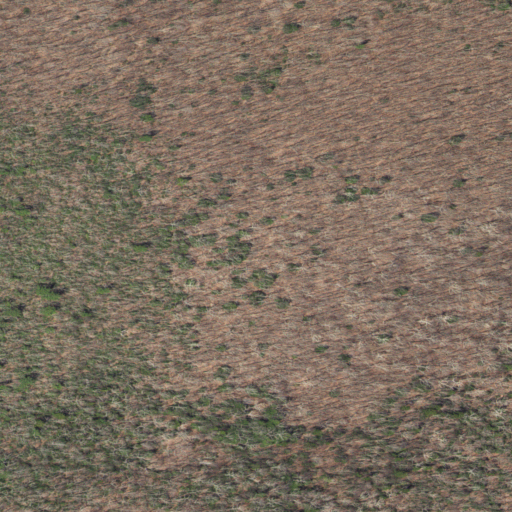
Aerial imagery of ridge(s) in Virginia named Bearpen Ridge containing deciduous forest and mixed forest